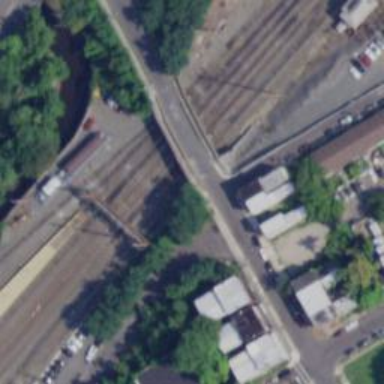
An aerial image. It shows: Rail siding with electrified contact lines.